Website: ulta-beauty
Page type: gifting
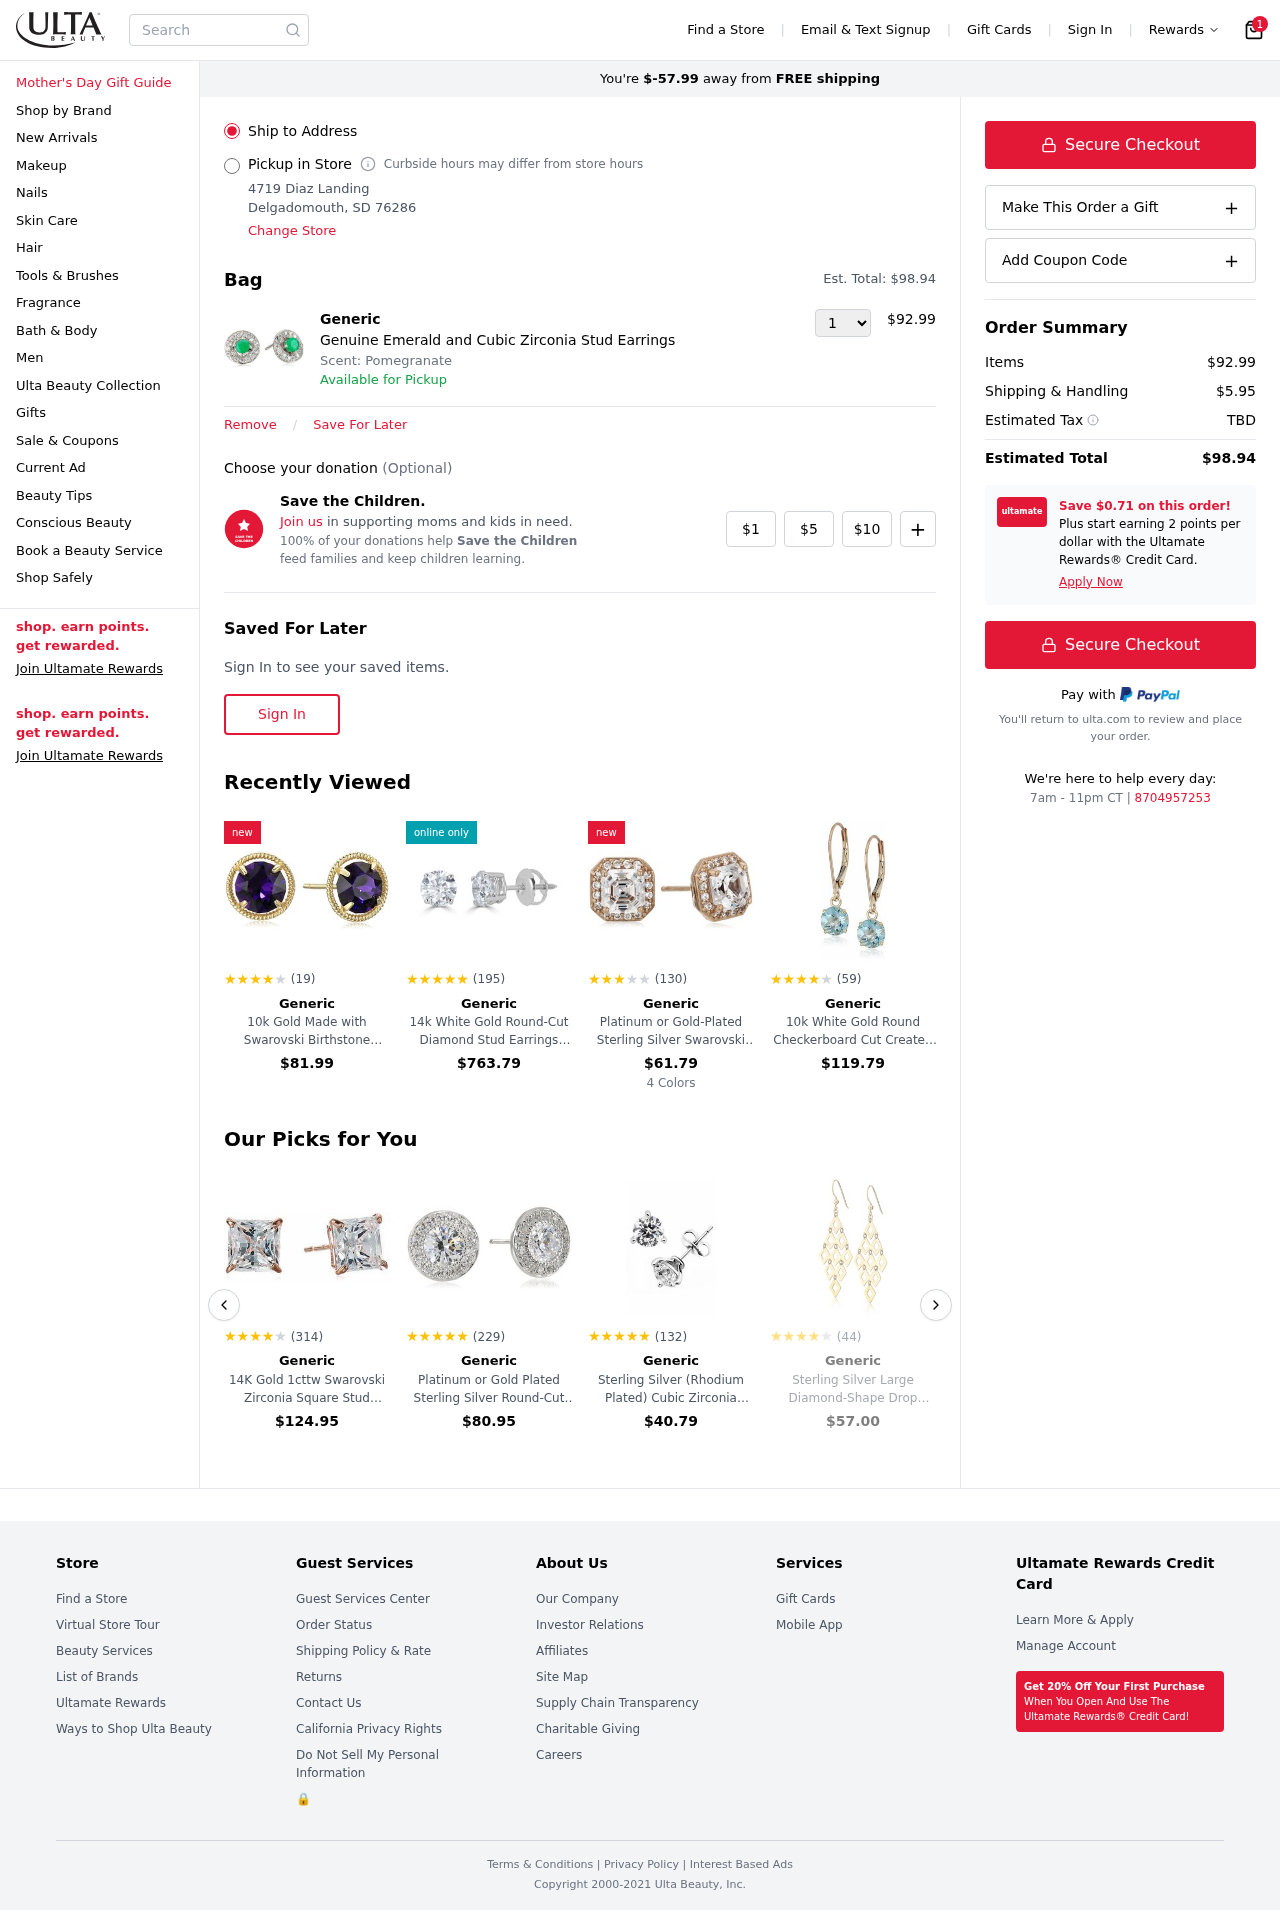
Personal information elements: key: PII_LOCATION1_CITY_STATE_ZIP
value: Delgadomouth, SD 76286
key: PII_LOCATION1_STREET
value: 4719 Diaz Landing
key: PII_PHONE
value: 8704957253
Product elements: key: PRODUCT1_BRAND
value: Generic
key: PRODUCT1_NAME
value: Genuine Emerald and Cubic Zirconia Stud Earrings
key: PRODUCT1_PRICE
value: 92.99
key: PRODUCT1_QUANTITY
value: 1
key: PRODUCT2_BRAND
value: Generic
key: PRODUCT2_NAME
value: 10k Gold Made with Swarovski Birthstone February Stud Earrings
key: PRODUCT2_NUM_RATINGS
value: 19
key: PRODUCT2_PRICE
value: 81.99
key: PRODUCT2_RATING
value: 4.4
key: PRODUCT3_BRAND
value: Generic
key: PRODUCT3_NAME
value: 14k White Gold Round-Cut Diamond Stud Earrings (3/4cttw, J-K Color, I2-I3 Clarity)
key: PRODUCT3_NUM_RATINGS
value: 195
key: PRODUCT3_PRICE
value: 763.79
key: PRODUCT3_RATING
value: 4.5
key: PRODUCT4_BRAND
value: Generic
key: PRODUCT4_NAME
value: Platinum or Gold-Plated Sterling Silver Swarovski Zirconia Asscher-Cut Halo Earrings (1 cttw)
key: PRODUCT4_NUM_RATINGS
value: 130
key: PRODUCT4_PRICE
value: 61.79
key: PRODUCT4_RATING
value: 3.1
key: PRODUCT5_BRAND
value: Generic
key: PRODUCT5_NAME
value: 10k White Gold Round Checkerboard Cut Created Emerald Leverback Earrings (6mm)
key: PRODUCT5_NUM_RATINGS
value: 59
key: PRODUCT5_PRICE
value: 119.79
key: PRODUCT5_RATING
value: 4.3
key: PRODUCT6_BRAND
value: Generic
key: PRODUCT6_NAME
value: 14K Gold 1cttw Swarovski Zirconia Square Stud Earrings
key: PRODUCT6_NUM_RATINGS
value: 314
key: PRODUCT6_PRICE
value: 124.95
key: PRODUCT6_RATING
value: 4.3
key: PRODUCT7_BRAND
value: Generic
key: PRODUCT7_NAME
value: Platinum or Gold Plated Sterling Silver Round-Cut Swarovski Zirconia Halo Stud Earrings, also Availa
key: PRODUCT7_NUM_RATINGS
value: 229
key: PRODUCT7_PRICE
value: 80.95
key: PRODUCT7_RATING
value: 4.6
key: PRODUCT8_BRAND
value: Generic
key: PRODUCT8_NAME
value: Sterling Silver (Rhodium Plated) Cubic Zirconia Clear Color Round Cut (8mm) Stud Earrings
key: PRODUCT8_NUM_RATINGS
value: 132
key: PRODUCT8_PRICE
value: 40.79
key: PRODUCT8_RATING
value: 4.5
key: PRODUCT9_BRAND
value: Generic
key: PRODUCT9_NAME
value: Sterling Silver Large Diamond-Shape Drop Earrings
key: PRODUCT9_NUM_RATINGS
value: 44
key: PRODUCT9_PRICE
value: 57
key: PRODUCT9_RATING
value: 4.3
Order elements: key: ORDER_NUM_ITEMS
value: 1
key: AMOUNT_TO_FREE_SHIPPING
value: $-57.99
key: ORDER_TOTAL
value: $98.94
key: ORDER_SUBTOTAL
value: $92.99
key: ORDER_SHIPPING_COST
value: $5.95
Search elements: key: HEADER_SEARCH
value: Search